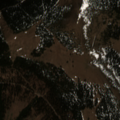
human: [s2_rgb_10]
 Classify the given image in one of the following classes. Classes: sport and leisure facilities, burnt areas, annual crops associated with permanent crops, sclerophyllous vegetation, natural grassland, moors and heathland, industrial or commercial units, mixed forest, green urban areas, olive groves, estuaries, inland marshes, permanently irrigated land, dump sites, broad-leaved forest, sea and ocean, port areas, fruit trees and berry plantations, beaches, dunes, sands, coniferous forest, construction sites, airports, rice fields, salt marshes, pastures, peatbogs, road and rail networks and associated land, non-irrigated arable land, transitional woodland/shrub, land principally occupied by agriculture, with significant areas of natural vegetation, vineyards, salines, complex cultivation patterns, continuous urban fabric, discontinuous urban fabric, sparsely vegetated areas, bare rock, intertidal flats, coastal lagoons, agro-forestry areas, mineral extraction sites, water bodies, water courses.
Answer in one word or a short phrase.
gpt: coniferous forest, natural grassland, moors and heathland